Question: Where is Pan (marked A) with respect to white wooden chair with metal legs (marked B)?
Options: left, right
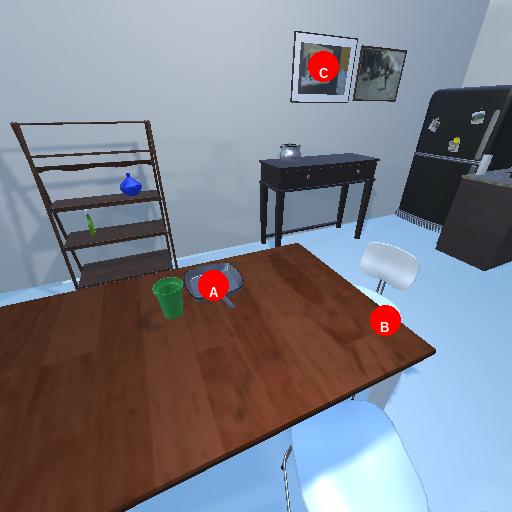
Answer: left